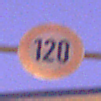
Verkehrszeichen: Geschwindigkeit120
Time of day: Night
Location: Outdoor (Urban)
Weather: Clear
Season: NotSpecified
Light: Artificial